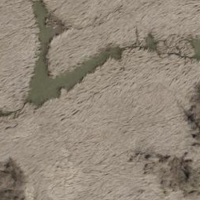
EUNIS habitat code: 21
Species observed at this site:
Phalacrocorax carbo
Botaurus stellaris